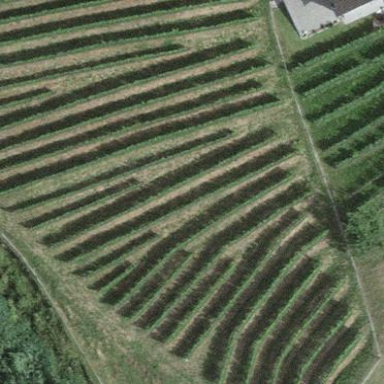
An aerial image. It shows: Vineyard growing grapes.